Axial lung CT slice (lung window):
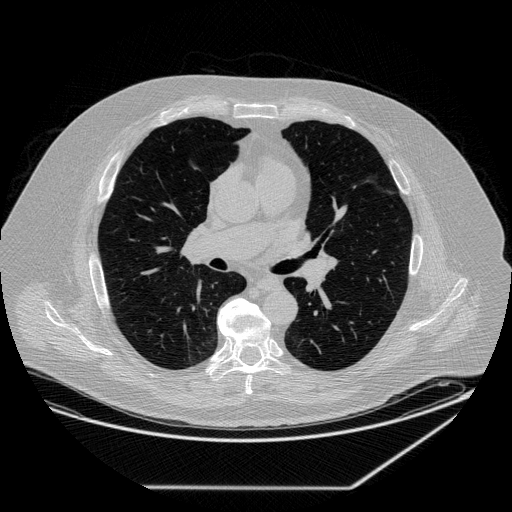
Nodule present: no